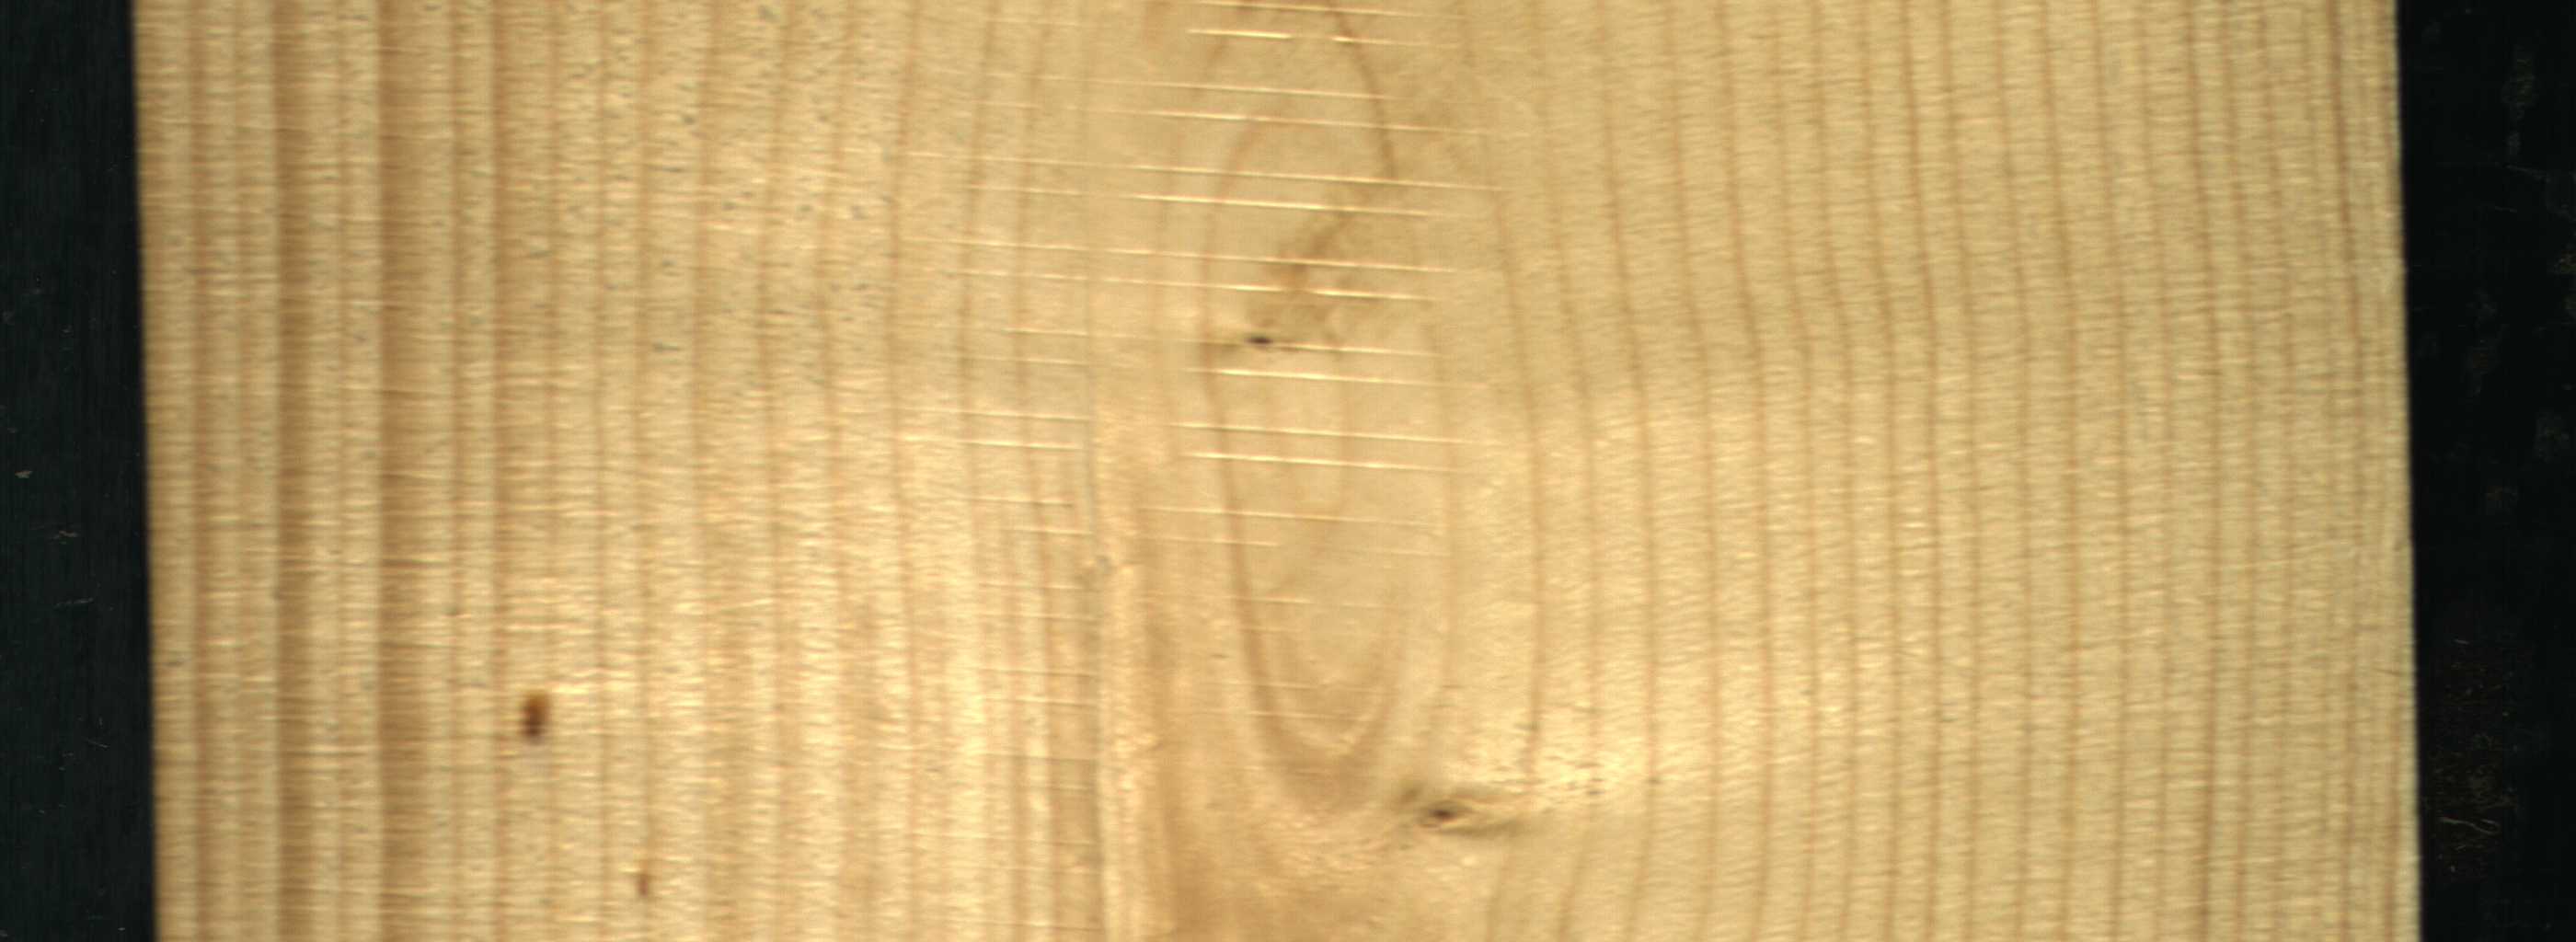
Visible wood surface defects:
resin
Live_Knot